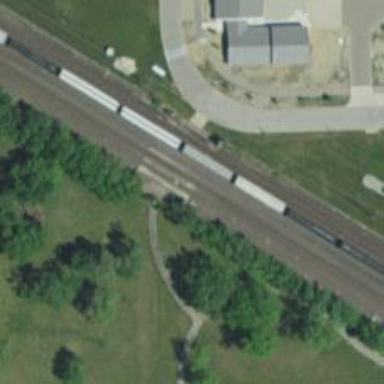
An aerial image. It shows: Bridge over railway siding.